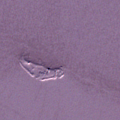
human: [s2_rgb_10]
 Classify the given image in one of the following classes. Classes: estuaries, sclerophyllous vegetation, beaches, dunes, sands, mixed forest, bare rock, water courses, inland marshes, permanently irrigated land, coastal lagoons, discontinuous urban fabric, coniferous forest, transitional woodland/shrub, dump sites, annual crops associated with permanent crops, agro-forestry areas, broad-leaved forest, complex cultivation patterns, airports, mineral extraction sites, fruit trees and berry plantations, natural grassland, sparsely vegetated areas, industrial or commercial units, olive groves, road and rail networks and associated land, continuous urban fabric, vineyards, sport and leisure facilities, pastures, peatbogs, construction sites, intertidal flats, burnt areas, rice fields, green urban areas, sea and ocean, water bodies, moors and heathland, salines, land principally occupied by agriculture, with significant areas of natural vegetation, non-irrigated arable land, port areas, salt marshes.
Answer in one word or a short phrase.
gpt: sea and ocean